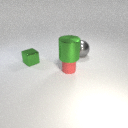
small red rubber cylinder below large green metal cylinder